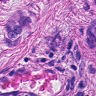
Metastatic tissue present: yes